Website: home-depot
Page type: account-selection
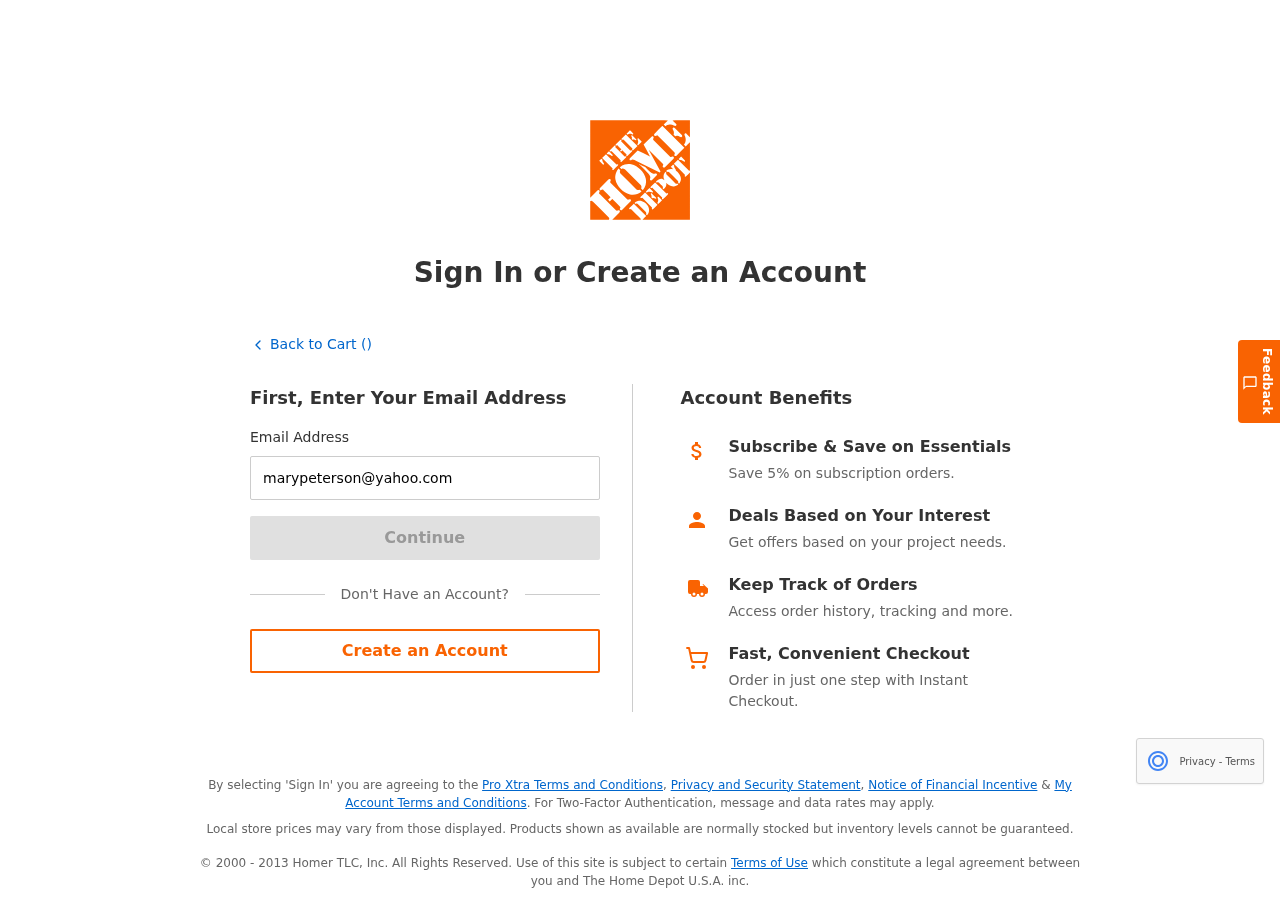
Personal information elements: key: PII_EMAIL
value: marypeterson@yahoo.com